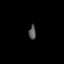
Tissue: prostate
Cell type: T cells
Senescence score: 0.199
Nuclear area (px): 99
Mean DAPI intensity: 85.485